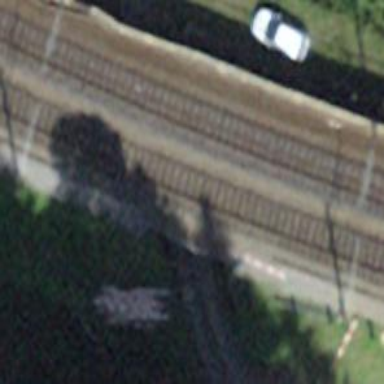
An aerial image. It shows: Single-track railway bridge with electrified contact line.